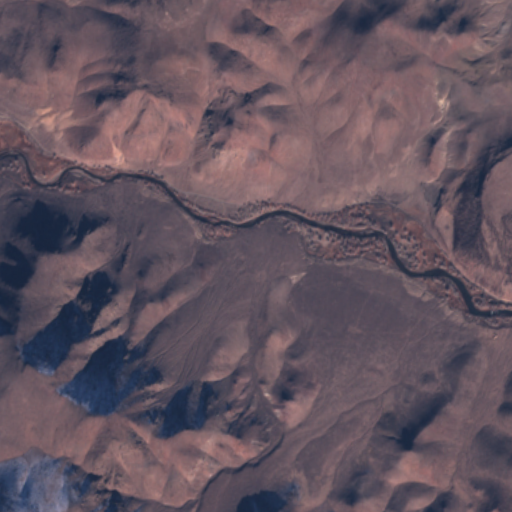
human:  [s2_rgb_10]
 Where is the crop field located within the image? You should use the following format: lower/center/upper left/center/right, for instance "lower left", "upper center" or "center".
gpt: The crop field is located in the upper left of the image.
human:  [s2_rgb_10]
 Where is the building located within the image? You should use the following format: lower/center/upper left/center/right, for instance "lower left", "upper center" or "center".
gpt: The building is located in the center right of the image.
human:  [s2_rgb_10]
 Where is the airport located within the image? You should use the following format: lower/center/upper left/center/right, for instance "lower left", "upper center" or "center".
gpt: There is no airport in the image.